Field crop: tomato
Growth stage: 1
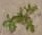
Species: portulaca